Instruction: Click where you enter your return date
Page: home
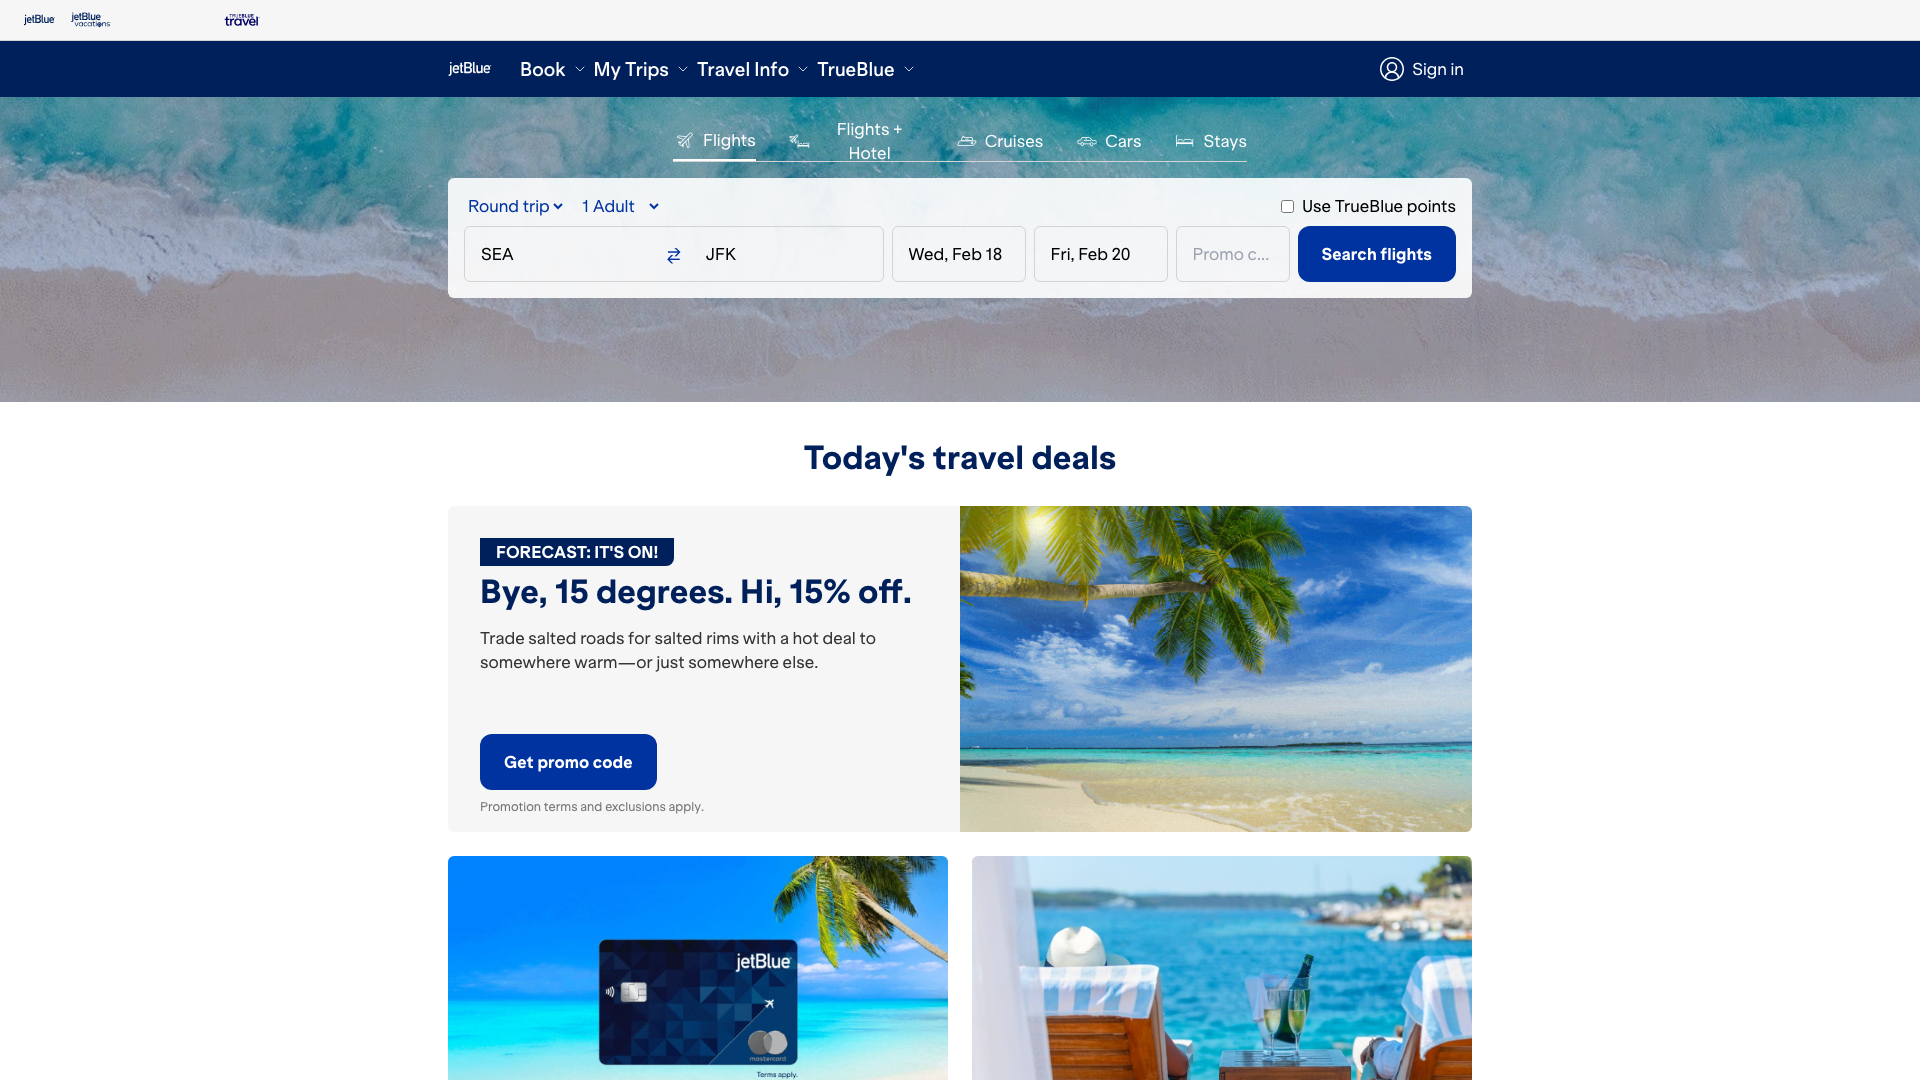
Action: click